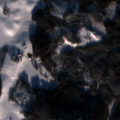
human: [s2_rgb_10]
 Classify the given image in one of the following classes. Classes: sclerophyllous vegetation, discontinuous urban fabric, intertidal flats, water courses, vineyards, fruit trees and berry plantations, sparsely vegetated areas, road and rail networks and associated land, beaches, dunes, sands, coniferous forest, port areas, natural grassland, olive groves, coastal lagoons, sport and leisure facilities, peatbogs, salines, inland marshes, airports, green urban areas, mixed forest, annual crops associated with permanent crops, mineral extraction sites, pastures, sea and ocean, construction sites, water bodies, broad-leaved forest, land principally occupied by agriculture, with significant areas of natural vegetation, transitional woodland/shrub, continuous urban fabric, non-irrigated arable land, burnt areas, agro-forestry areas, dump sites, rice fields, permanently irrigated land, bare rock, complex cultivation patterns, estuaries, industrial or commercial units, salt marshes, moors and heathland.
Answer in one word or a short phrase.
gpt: non-irrigated arable land, coniferous forest, mixed forest